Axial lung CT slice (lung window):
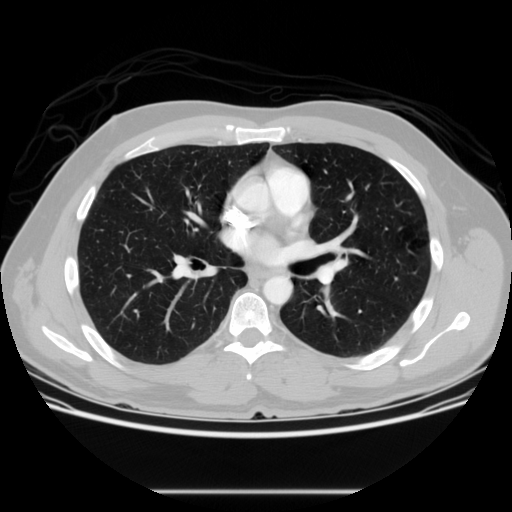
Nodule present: no